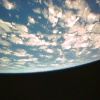
Label: cloud